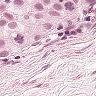
Metastatic tissue present: yes